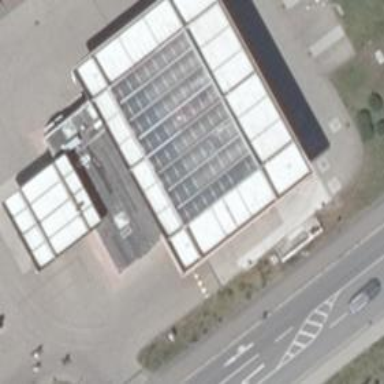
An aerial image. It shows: Fuel station.